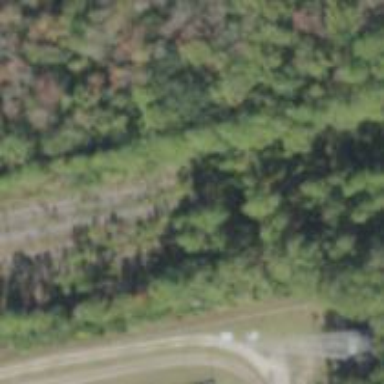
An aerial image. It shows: Disused railway spur service for fuel freight.